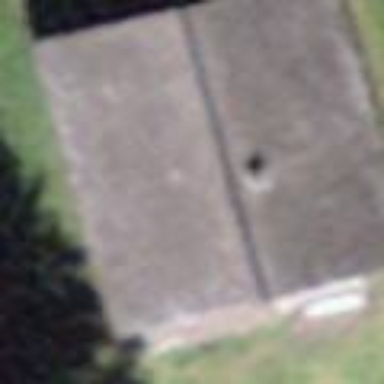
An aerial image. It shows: Hut.